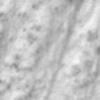
Label: no_change